Question:
I am doing Export to csv functionality in my MVC project. Currently if i write code on each page it works properly. but i want to avoid duplication of code doing export functionality centrally.
Here is my controller code
'''
public ActionResult Export(string filterBy)
{
GridState gs = new GridState();
gs.Filter = filterBy;
gs.Page = 1;
gs.Size = int.MaxValue;
IEnumerable cities = City.GetAll().AsEnumerable().AsQueryable().ToGridModel(gs).Data;
MemoryStream output = new MemoryStream();
StreamWriter writer = new StreamWriter(output, Encoding.UTF8);
writer.Write("Country Name,");
writer.Write("State Name,");
writer.Write("City Name,");
writer.Write("City STD Code,");
writer.Write("Is Display");
writer.WriteLine();
foreach (CityViewModel city in cities)
{
writer.Write(city.CountryName);
writer.Write(",");
writer.Write(""");
writer.Write(city.StateName);
writer.Write(""");
writer.Write(",");
writer.Write(""");
writer.Write(city.City.Name);
writer.Write(""");
writer.Write(",");
writer.Write(city.City.STDCode);
writer.Write(""");
writer.Write(",");
writer.Write(city.City.IsDisplay);
writer.WriteLine();
}
writer.Flush();
output.Position = 0;
return File(output, "text/comma-separated-values", "city.csv");
}
'''
This is my View:
'''
@model Telerik.Web.Mvc.GridModel<QuexstERP.BusinessCore.BusinessEntities.SysAdmin.CityViewModel>
@using Telerik.Web.Mvc.UI
@{
ViewBag.Title = "City List";
}
@(Html.Telerik().Grid(Model.Data)
.Name("Grid")
.DataKeys(keys => keys.Add(c => c.City.Id))
.ToolBar(commands => commands.Insert().ButtonType(GridButtonType.Image).ImageHtmlAttributes(new { style = "margin-left:0", title = "Add" }))
.ToolBar(commands => commands
.Custom()
.HtmlAttributes(new { id = "TestFilter", onclick = "command_onClick(this)" })
.Text("Export to csv")
.Action("Export", "City", new { filterBy = "~" }))
.DataBinding(dataBinding =>
dataBinding.Server()
.Select("Select", "City", new { GridButtonType.Text })
.Insert("Create", "City", new { GridButtonType.Text })
.Update("Save", "City", new { GridButtonType.Text })
.Delete("Delete", "City", new { GridButtonType.Text }))
.Columns(columns =>
{
columns.Command(commands =>
{
commands.Custom("Edit").Action("Edit", "City").ImageHtmlAttributes(new { @class = "t-edit" }).ButtonType(GridButtonType.Image).HtmlAttributes(new { title = "Edit", @class = "RightAlign" });
}).Width(40).Title("Edit").Visible(OperationHelper.EditOperation);
columns.Command(commands =>
{
commands.Delete().ButtonType(GridButtonType.Image).HtmlAttributes(new { title = "Delete", @class = "RightAlign" });
}).Width(40).Title("Delete").Visible(OperationHelper.DeleteOperation);
columns.Bound(p => p.CountryName).Width(200).Title("Country");
columns.Bound(p => p.StateName).Width(200).Title("State");
columns.Bound(p => p.City.Name).Width(310).Title("City");
columns.Bound(p => p.City.STDCode).Width(200).Title("STD Code");
columns.Bound(p => p.City.IsDisplay).Width(110).Title("IsDisplay");
})
.Pageable()
.Scrollable()
.Sortable()
.Filterable()
.Resizable(command => command.Columns(true))
)
@section HeadContent {
<script type="text/javascript">
function command_onClick(e) {
var grid = $('#Grid').data('tGrid');
var $cmd = $('#TestFilter');
// Get its 'href' attribute - the URL where it would navigate to
var href = $cmd.attr('href');
// Update the 'filter' parameter with the grids' current filtering state
href = href.replace(/filterBy=(.*)/, 'filterBy=' + (grid.filterBy || '~'));
// Update the 'order' parameter with the grids' current ordering state
href = href.replace(/orderBy=([^&]*)/, 'orderBy=' + (grid.orderBy || '~'));
// Update the 'page' parameter with the grids' current page
href = href.replace(/page=([^&]*)/, 'page=' + grid.currentPage);
// Update the 'href' attribute
$cmd.attr('href', href);
}
</script>
}
'''
I want to do Export to CSV centrally. as many of the form like state, country and country in my project have the exporting functionality. is it possible to write one generic class and pass parameter to it. and export to csv is done centrally???
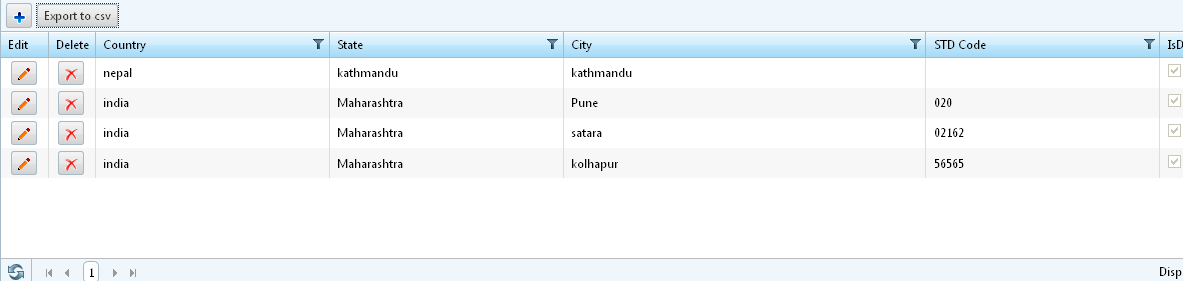
Answer: Just for the reference. Don't bind data to the grid and then export it to excel. It will give you
> the file you are trying to open is in a different format than
specified by the file extension
Error when you try to open Excel.
I have done this solution for above problem
'''
public static void ExportToExcel(IEnumerable<dynamic> data, string sheetName)
{
XLWorkbook wb = new XLWorkbook();
var ws = wb.Worksheets.Add(sheetName);
ws.Cell(2, 1).InsertTable(data);
HttpContext.Current.Response.Clear();
HttpContext.Current.Response.ContentType = "application/vnd.openxmlformats-officedocument.spreadsheetml.sheet";
HttpContext.Current.Response.AddHeader("content-disposition", String.Format(@"attachment;filename={0}.xlsx",sheetName.Replace(" ","_")));
using (MemoryStream memoryStream = new MemoryStream())
{
wb.SaveAs(memoryStream);
memoryStream.WriteTo(HttpContext.Current.Response.OutputStream);
memoryStream.Close();
}
HttpContext.Current.Response.End();
}
'''
It get data dynamically. use <URL> so no error and the Export to Excel functionality is central in application
Hope this will help someone. :)